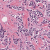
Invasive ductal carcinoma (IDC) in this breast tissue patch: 1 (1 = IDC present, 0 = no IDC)